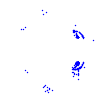
Particle: electron